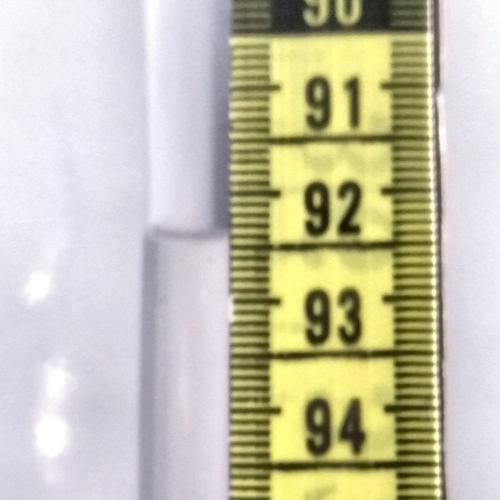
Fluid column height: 92.4 cm